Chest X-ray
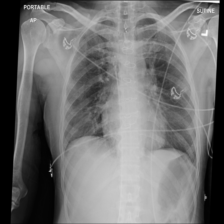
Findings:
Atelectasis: negative
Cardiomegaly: negative
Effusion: negative
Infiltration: positive
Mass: negative
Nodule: negative
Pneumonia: negative
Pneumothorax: negative
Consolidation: negative
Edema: negative
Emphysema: negative
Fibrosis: negative
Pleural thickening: negative
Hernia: negative